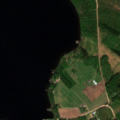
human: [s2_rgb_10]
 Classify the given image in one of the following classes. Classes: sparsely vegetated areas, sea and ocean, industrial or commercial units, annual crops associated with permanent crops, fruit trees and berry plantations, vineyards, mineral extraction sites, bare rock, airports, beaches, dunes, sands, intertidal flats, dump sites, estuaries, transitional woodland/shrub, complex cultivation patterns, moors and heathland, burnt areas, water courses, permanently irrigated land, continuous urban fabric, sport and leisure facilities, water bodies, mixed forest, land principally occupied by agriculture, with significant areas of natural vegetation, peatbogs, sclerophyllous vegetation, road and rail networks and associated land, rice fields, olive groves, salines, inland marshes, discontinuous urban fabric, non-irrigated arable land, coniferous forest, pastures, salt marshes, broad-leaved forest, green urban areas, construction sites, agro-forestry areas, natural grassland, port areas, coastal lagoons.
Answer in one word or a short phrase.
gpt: land principally occupied by agriculture, with significant areas of natural vegetation, broad-leaved forest, mixed forest, water bodies